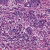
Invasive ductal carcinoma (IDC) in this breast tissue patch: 1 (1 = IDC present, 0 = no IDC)